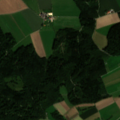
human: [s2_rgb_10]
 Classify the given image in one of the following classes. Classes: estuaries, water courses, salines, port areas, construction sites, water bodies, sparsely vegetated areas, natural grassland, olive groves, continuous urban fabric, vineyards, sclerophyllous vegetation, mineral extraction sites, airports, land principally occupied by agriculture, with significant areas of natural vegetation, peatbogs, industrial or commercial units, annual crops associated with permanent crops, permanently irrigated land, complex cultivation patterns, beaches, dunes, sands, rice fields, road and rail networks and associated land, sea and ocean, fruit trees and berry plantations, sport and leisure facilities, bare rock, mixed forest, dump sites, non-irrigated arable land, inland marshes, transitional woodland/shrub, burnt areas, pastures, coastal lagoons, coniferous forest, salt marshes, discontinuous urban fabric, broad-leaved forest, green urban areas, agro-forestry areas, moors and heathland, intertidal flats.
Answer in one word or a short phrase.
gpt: non-irrigated arable land, mixed forest